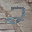
Label: 2